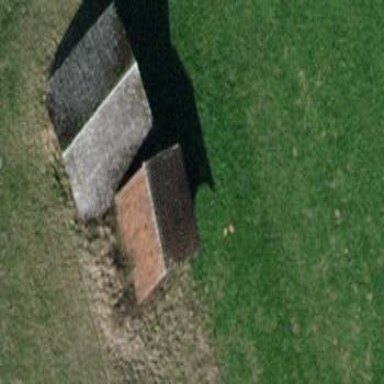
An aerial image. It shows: Shed.